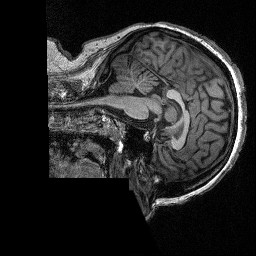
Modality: T1map
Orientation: sagittal